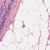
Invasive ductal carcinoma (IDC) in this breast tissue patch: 0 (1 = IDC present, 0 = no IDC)